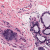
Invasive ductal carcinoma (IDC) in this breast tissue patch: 0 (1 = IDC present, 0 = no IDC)